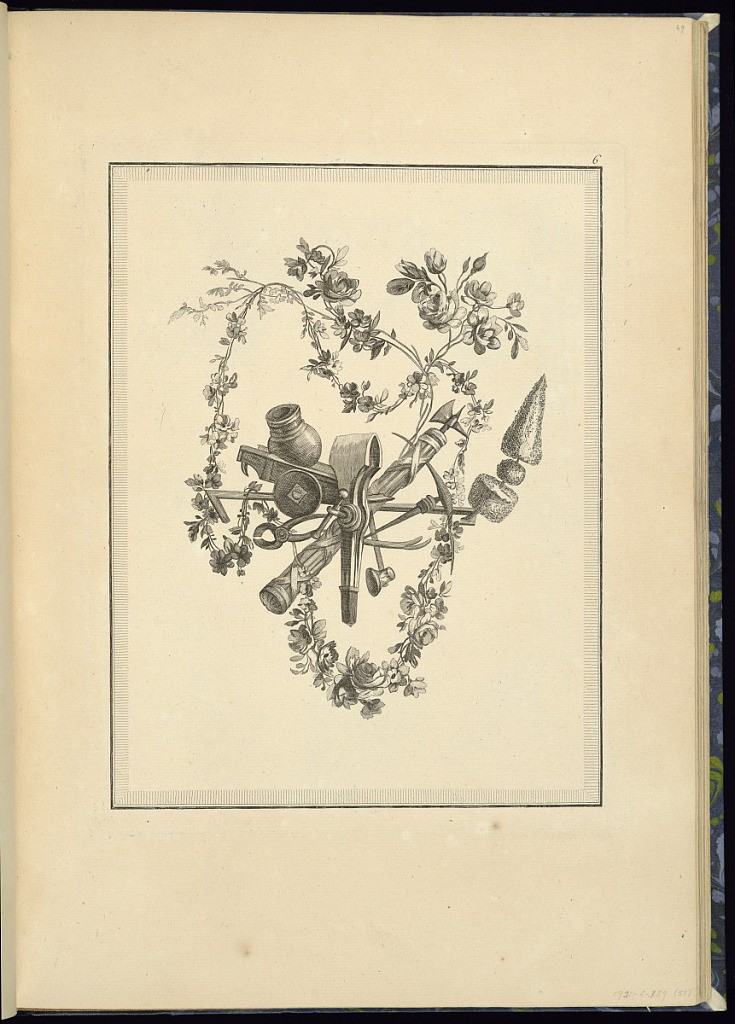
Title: Trophy Design
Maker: Pierre Ranson, French, 1736–1786
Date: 1778
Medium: Etching on laid paper
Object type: Print
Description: Trophy design incorporating foliate branches, flowers, festoon of flowers, topiary, arms, and tools. The plate is numbered.